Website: apple
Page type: customer-info-address
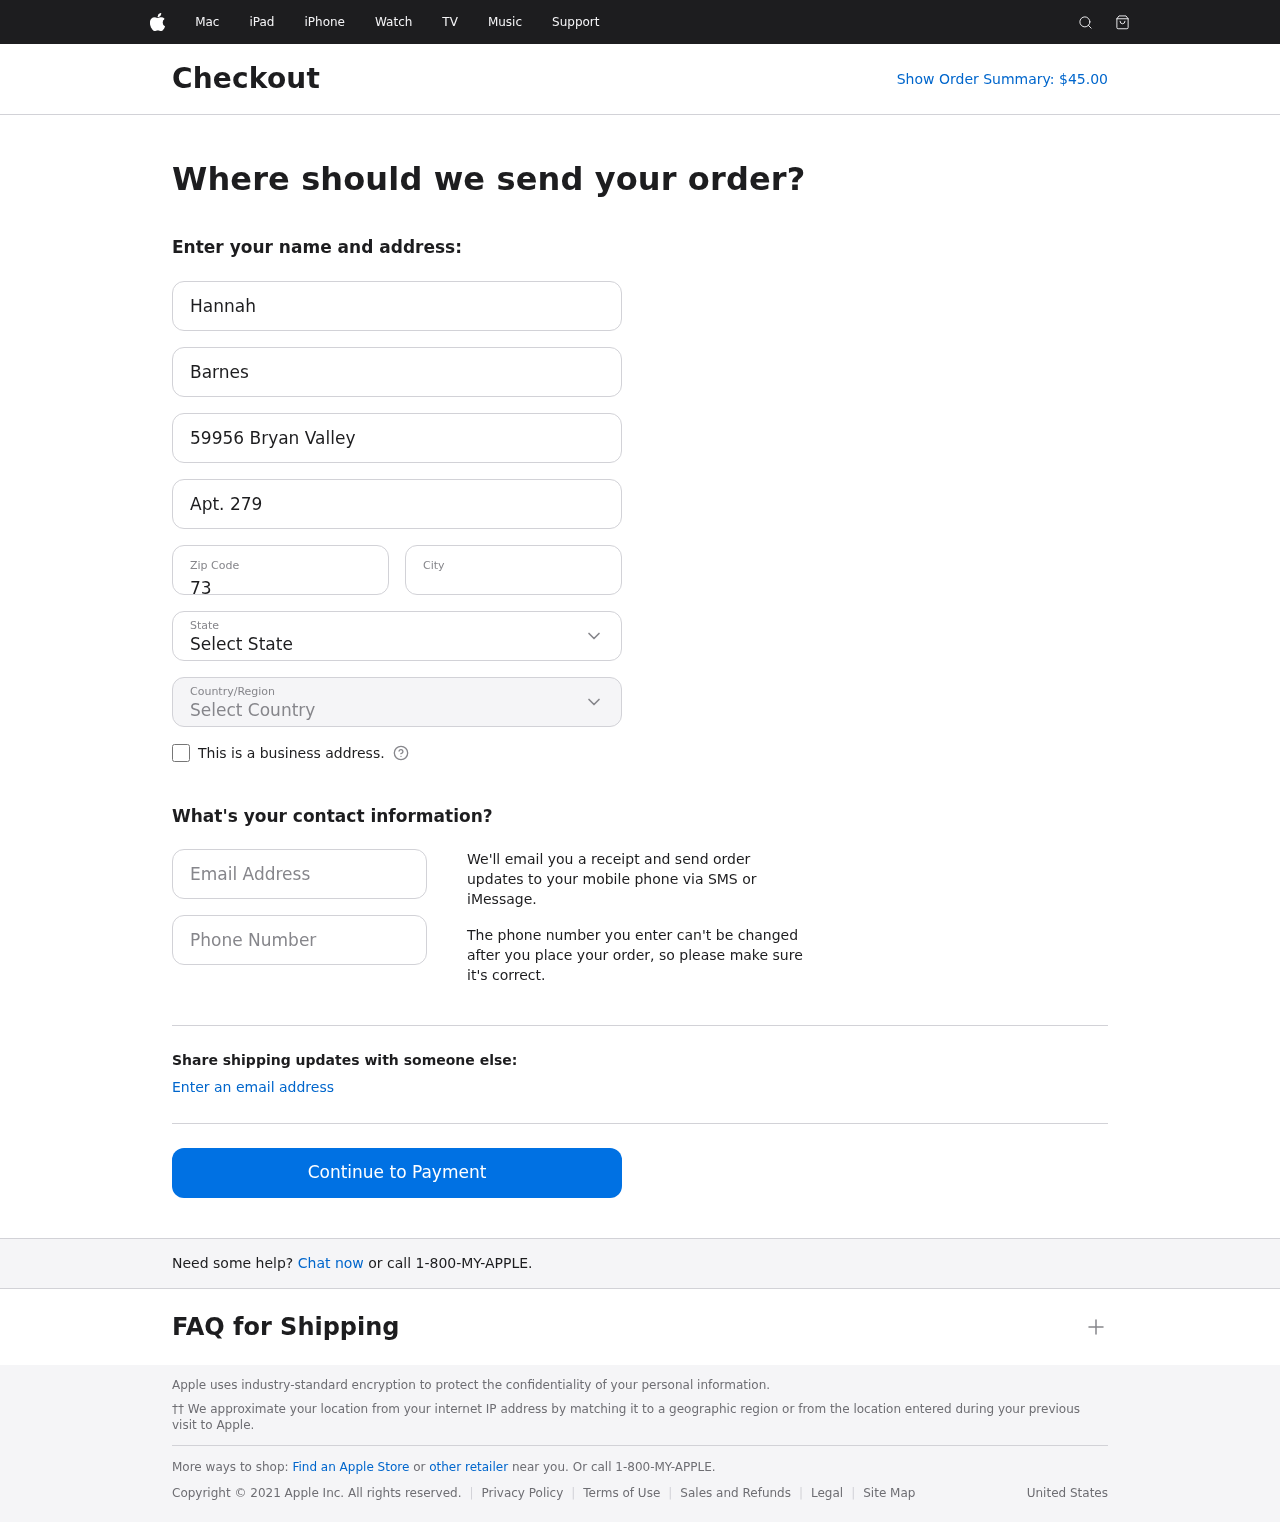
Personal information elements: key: PII_CITY
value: West Dakota
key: PII_COUNTRY
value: United States
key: PII_EMAIL
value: hannahbarnes@gmail.com
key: PII_FIRSTNAME
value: Hannah
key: PII_LASTNAME
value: Barnes
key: PII_PHONE
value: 7778111488
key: PII_POSTCODE
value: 73987
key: PII_STATE
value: Kentucky
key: PII_STREET
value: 59956 Bryan Valley
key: PII_STREET2
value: Apt. 279
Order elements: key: ORDER_TOTAL
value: Show Order Summary: $45.00